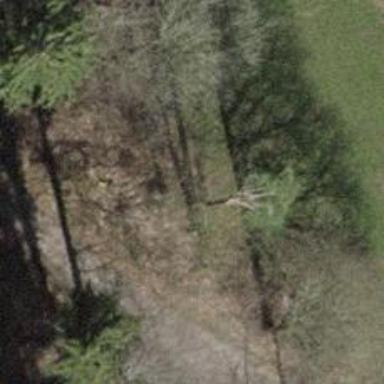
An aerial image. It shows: Brown bench in the vicinity.